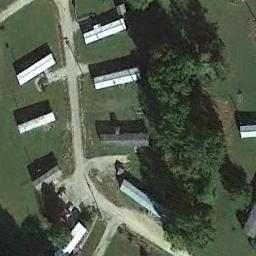
Label: residential